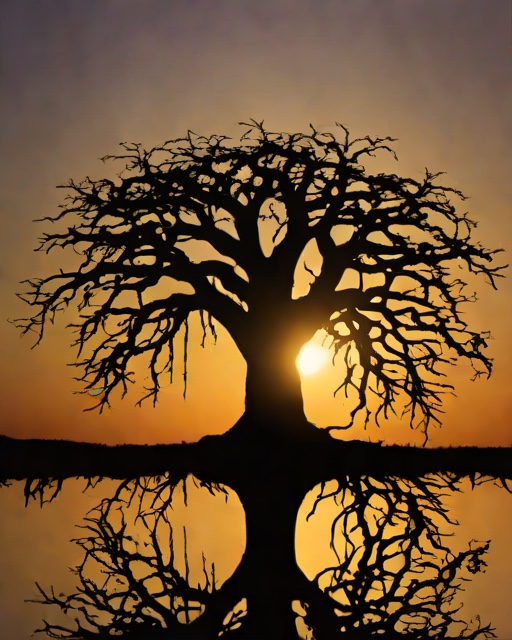
Category: Thank You